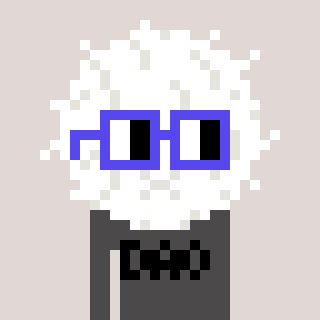
a pixel art character with square blue glasses, a cottonball-shaped head and a grayscale-colored body on a warm background